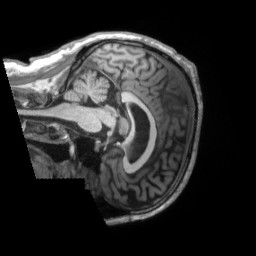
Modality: T1w
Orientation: sagittal
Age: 43
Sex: male
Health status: ill
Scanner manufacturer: siemens
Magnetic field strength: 3 T
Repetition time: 2.2 s
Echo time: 0.00157 s